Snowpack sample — Snodgrass Mountain, Crested Butte, Colorado (2/4/25, 12:06 PM MST)
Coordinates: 38.923, -106.968
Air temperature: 35 °F
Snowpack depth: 80 cm
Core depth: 50 cm
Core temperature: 30.2 °F
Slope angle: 14°, slope face: 78°
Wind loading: low
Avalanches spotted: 0
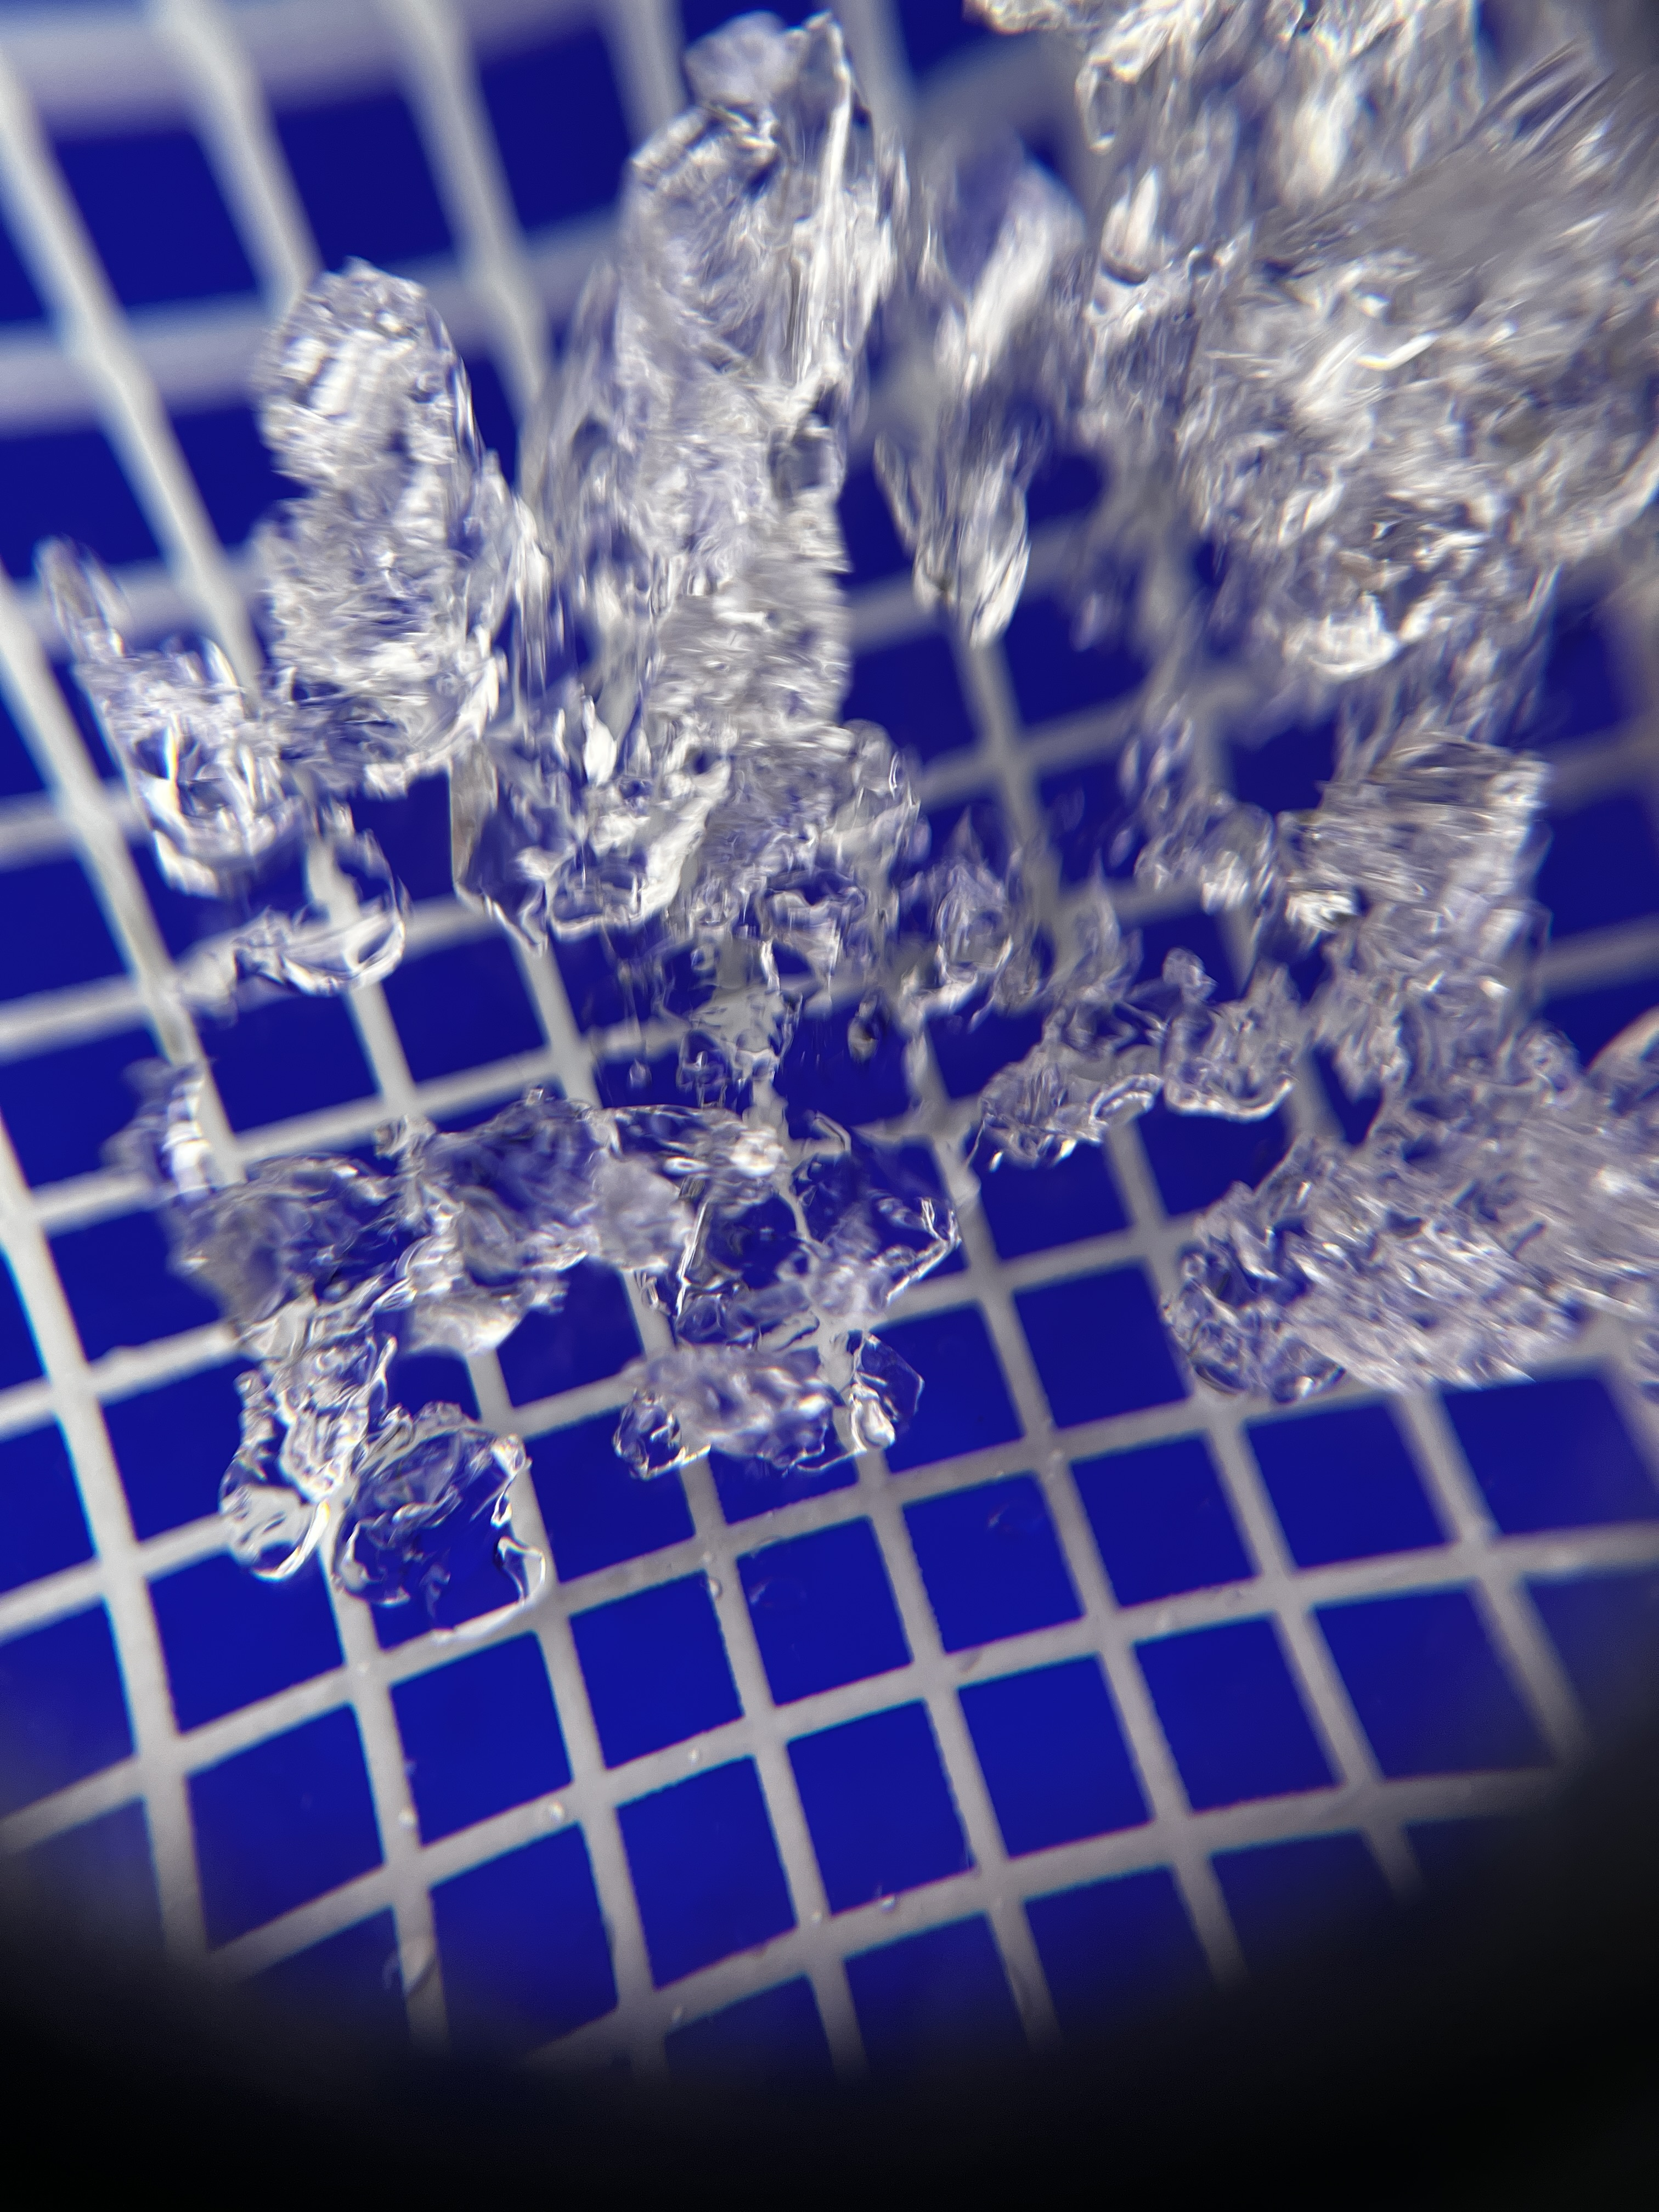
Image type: magnified_profile
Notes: No avalanches nearby, unusually warm weather for the last month reported by residents, Collected 25 yards from treeline